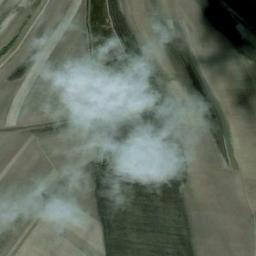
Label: cloud